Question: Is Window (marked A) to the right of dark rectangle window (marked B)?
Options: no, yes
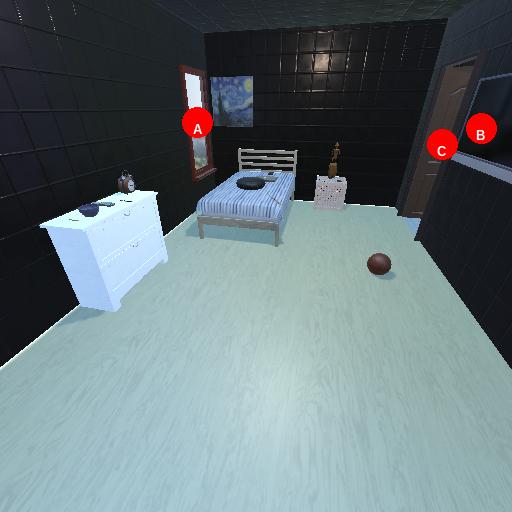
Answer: no